如图，在四边形 \(ABCD\) 中，\(AB \parallel CD\)，\(\angle DAB = 90^\circ\)，\(AB = 3\)，\(CD = 2\)，\(AD = 1\)，\(F\) 为 \(CD\) 的中点，点 \(E\) 在 \(AB\) 上，\(EF \parallel AD\)。将四边形 \(EFDA\) 沿 \(EF\) 翻折至四边形 \(EFD'A'\)，使得二面角 \(A'-EF-B\) 的大小为 6

(1) 证明：\(A'B \parallel\) 平面 \(CDF\)；

(2) 已知 \(\theta = 90^\circ\)，
\begin{enumerate}
    \item 求 \(A'B\) 与平面 \(EFD'A'\) 所成角的大小；
    \item 求多面体 \(D'A'EFCB\) 的体积。
\end{enumerate}
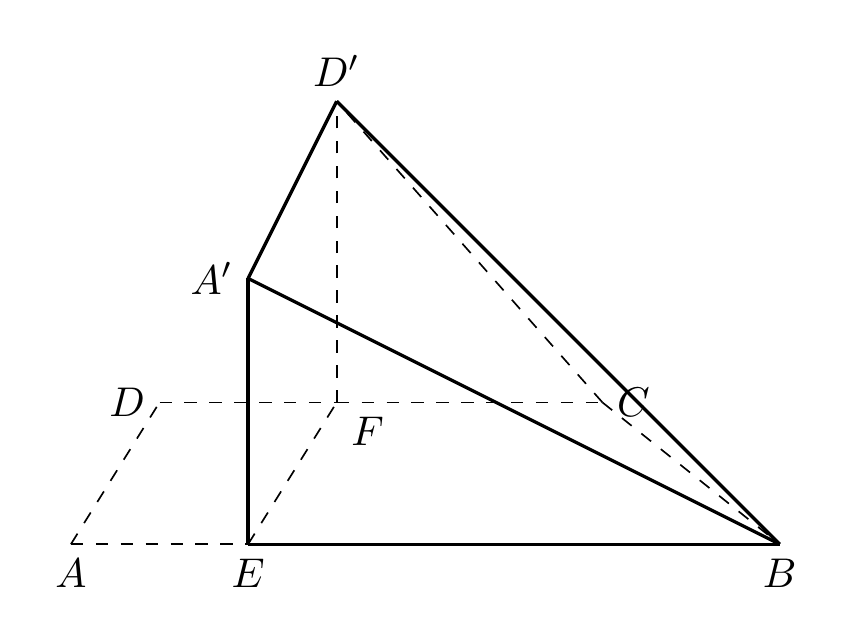
【解答】
\textbf{【答案】}
(1) 证明见解析

(2) (i) \(\arctan 2\)；(ii) \(\frac{5}{6}\)

\noindent
\textbf{【分析】}
(1) 通过证明平面 \(A'EB \parallel\) 平面 \(CDF\)，即可证得 \(A'B \parallel\) 平面 \(CDF\)；

(2) (i) 由题可证 \(EB \perp\) 平面 \(EFD'A'\)，则 \(\angle BA'E\) 是 \(A'B\) 与平面 \(EFD'A'\) 所成角，然后可求正切值即可得到角；

(ii) 由 \(V_{D'A'EFCB} = V_{B-A'D'EF} + V_{B-CDF}\) 即可求多面体体积。

\noindent
\textbf{【详解】}
(1) 由题意知 \(DF = 1\)，因为 \(EF \parallel AD\)，\(AB \parallel CD\)，
所以 \(AEFD\) 是平行四边形，所以 \(AE \parallel DF\)，故 \(A'E \parallel D'F\)，
又因为 \(D'F \subset\) 平面 \(CDF\)，\(A'E \not\subset\) 平面 \(CDF\)，所以 \(A'E \parallel\) 平面 \(CDF\)；

同理由 \(EB \parallel FC\)，可得 \(EB \parallel\) 平面 \(CDF\)，

又 \(EB\)、\(A'E\) 是平面 \(A'EB\) 内的两条相交直线，
所以平面 \(A'EB \parallel\) 平面 \(CDF\)；

又 \(A'B \subset\) 平面 \(A'EB\)，所以 \(A'B \parallel\) 平面 \(CDF\)。

(2) (i) 由题意知，平面 \(EFD'A' \perp\) 平面 \(A'EB\)，且交线为 \(EF\)，
又 \(EB \perp EF\)，\(EB \subset\) 平面 \(A'EB\)，所以 \(EB \perp\) 平面 \(EFD'A'\)，
所以 \(\angle BA'E\) 是 \(A'B\) 与平面 \(EFD'A'\) 所成角。

在 \(\triangle A'EB\) 中，\(A'E = 1\)，\(EB = 2\)，所以 \(\tan\angle BA'E = 2\)，
故 \(A'B\) 与平面 \(EFD'A'\) 所成角的大小为 \(\arctan 2\)。

(ii)
\[
\begin{aligned}
V_{D'A'EFCB} &= V_{B-A'D'EF} + V_{B-CDF} \\
&= \frac{1}{3}S_{\text{四边形}AD'EF} \cdot EB + \frac{1}{3}S_{\triangle CDF} \cdot EF \\
&= \frac{1}{3} \times 1 \times 1 \times 2 + \frac{1}{3} \times \frac{1}{2} \times 1 \times 1 \\
&= \frac{5}{6}.
\end{aligned}
\]